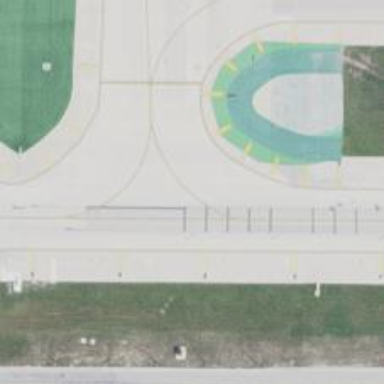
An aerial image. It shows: Image of taxiway at airport.